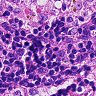
Metastatic tissue present: no